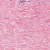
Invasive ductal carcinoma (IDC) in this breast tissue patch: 0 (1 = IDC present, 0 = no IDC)